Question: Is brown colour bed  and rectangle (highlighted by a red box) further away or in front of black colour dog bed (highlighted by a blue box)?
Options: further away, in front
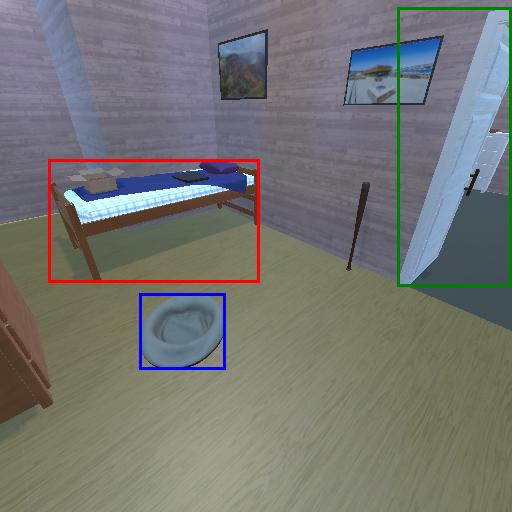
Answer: further away